Question: Running Selenium Tests via Python 2.7.9 or C# app I'm getting really slow character input into text fields. Elsewhere I have seen the fix of using the 32bit IEDriver.exe but this hasn't fixed the issue for me. I've also tried with 'protected mode' all set to on and off. As you can see in the image below, all related processes are all in 32bit mode on this box. Has anyone fixed this please?
Python 2.7.9, nose 1.3.4, selenium 2.45.0, IEDriver 2.35.3.0, Internet Explorer 9.0.8112.16421

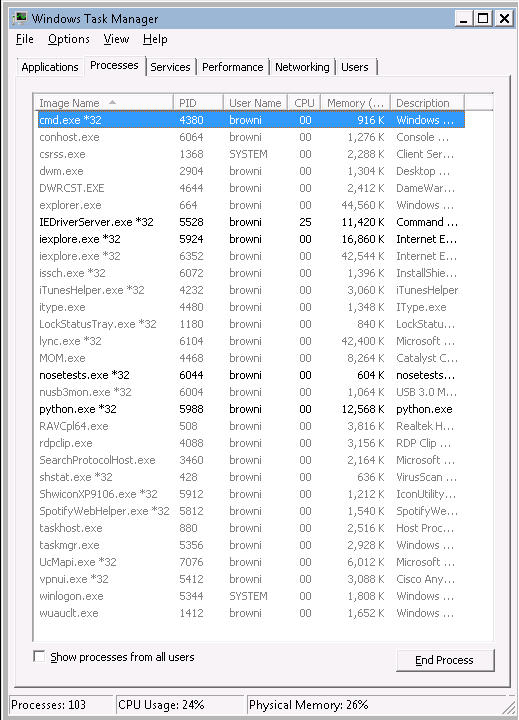
Answer: Check your antivirus. I had McAffee preventing IEDriverServer.exe from using hooks which made SendKeys painfully slow.